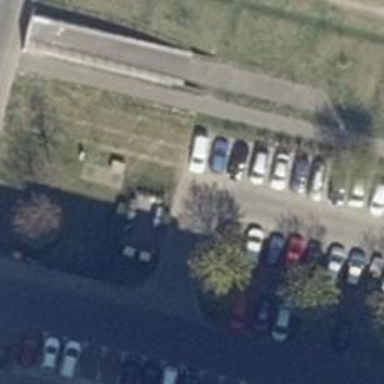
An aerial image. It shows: Parking aisle with concrete surface.